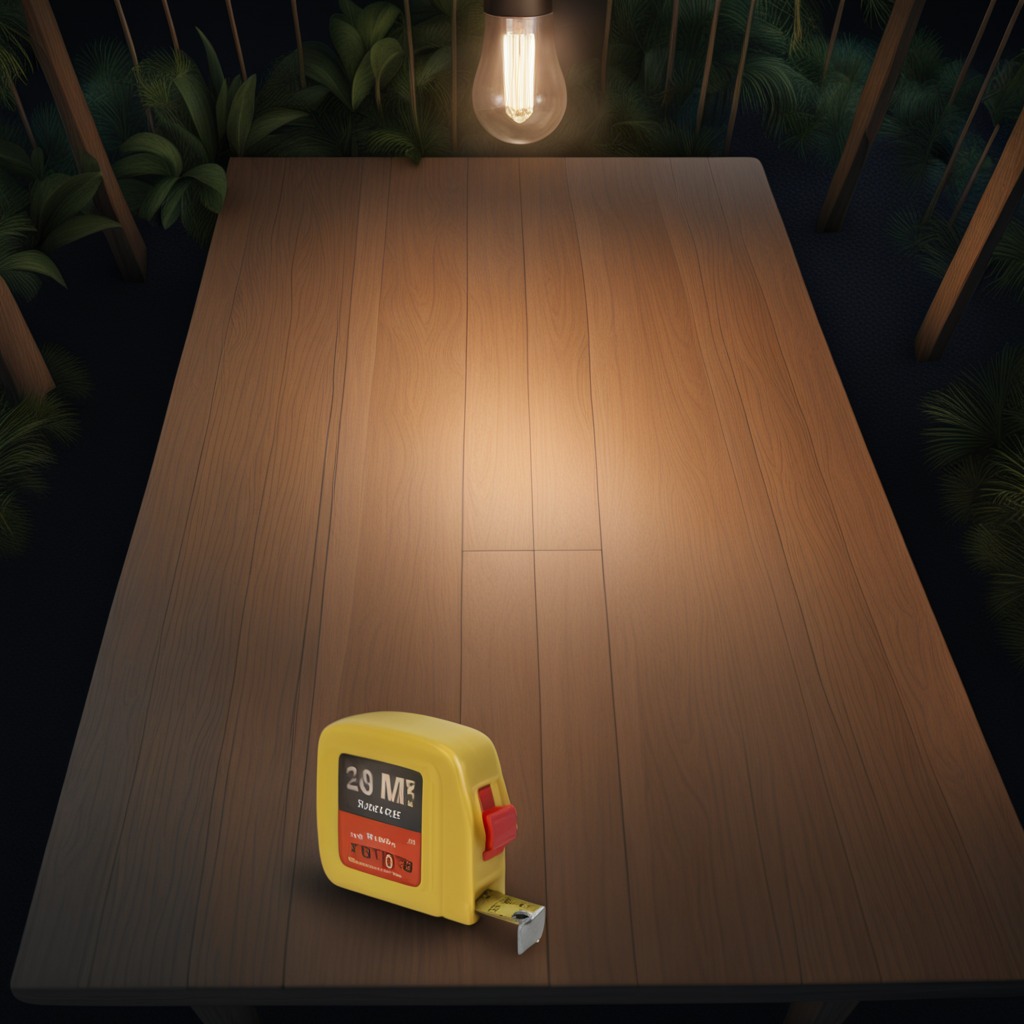
A measuring tape is lying on a wooden table inside a jungle field workshop tent at night.